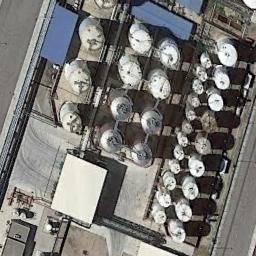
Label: storage_tank